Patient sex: F
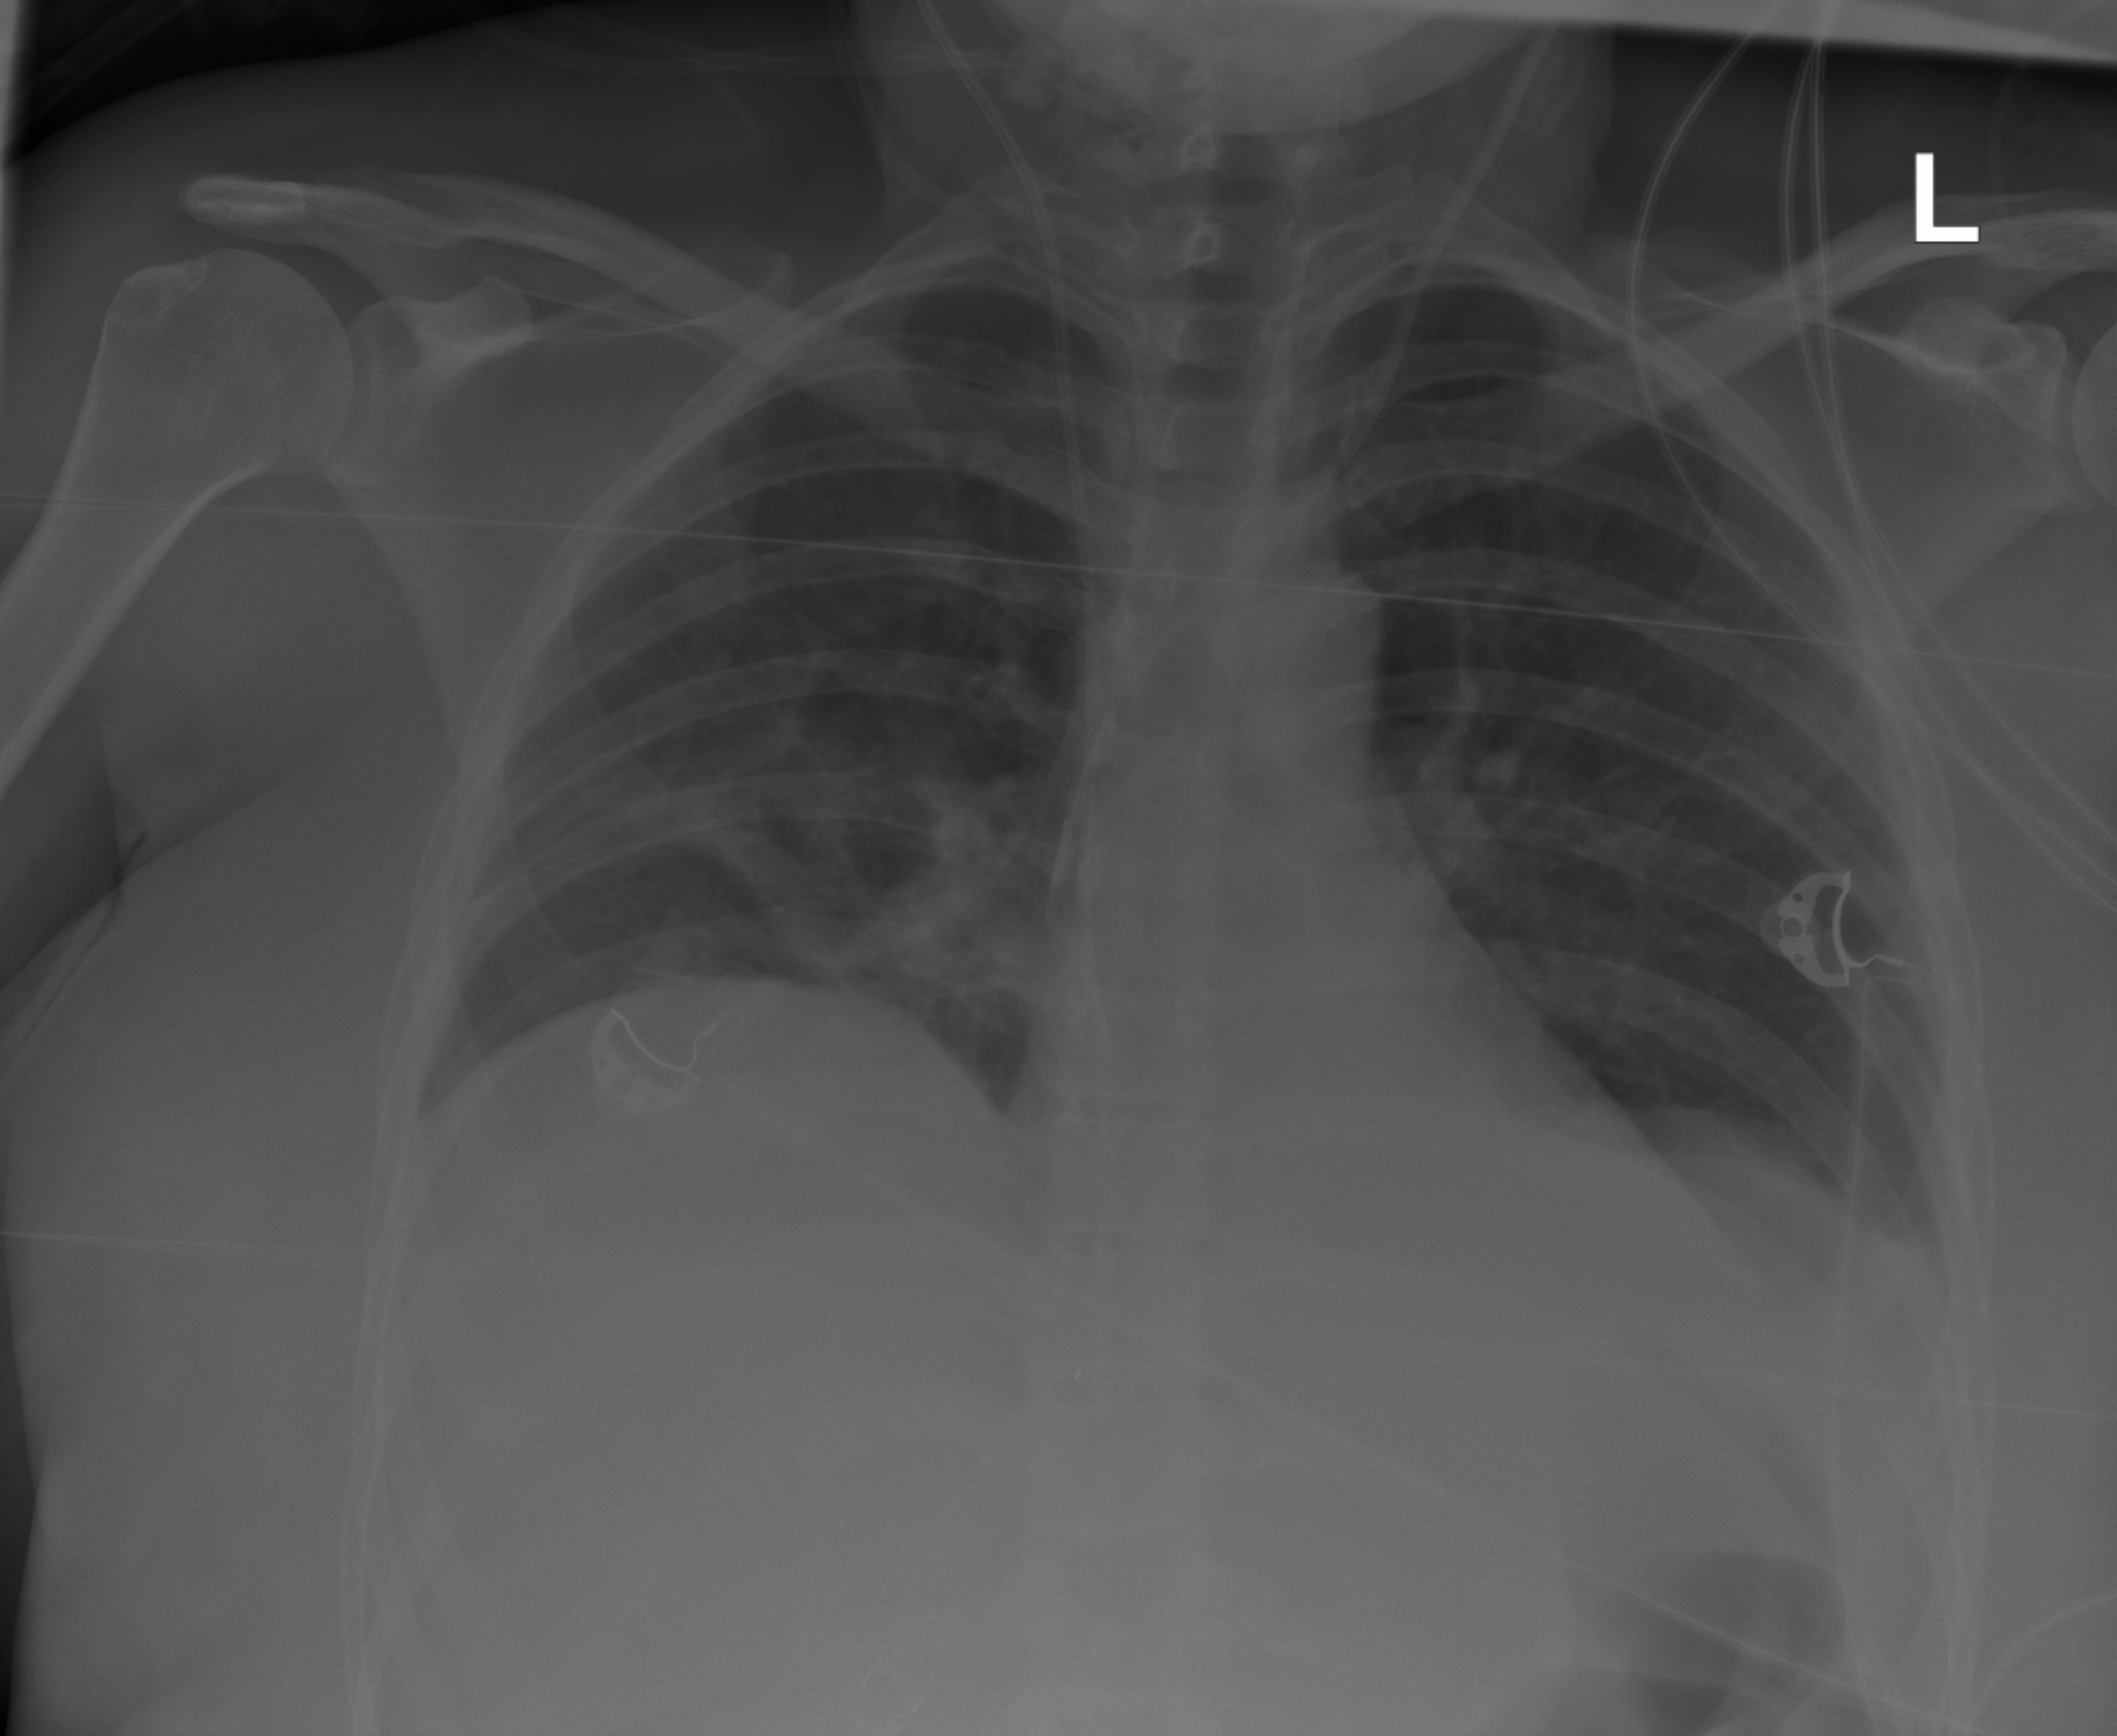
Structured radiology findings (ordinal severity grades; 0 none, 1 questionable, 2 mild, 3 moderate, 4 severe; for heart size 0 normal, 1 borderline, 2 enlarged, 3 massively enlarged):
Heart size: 0
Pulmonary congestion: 0
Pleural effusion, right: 0
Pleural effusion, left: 2
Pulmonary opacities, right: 0
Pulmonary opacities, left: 0
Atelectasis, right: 2
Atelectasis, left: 2